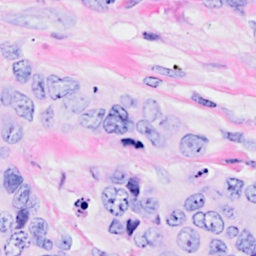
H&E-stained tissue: Breast